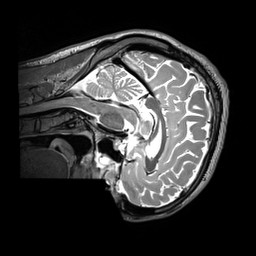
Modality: T2w
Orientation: sagittal
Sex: male
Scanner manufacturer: siemens
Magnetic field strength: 3 T
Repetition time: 3.2 s
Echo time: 0.409 s